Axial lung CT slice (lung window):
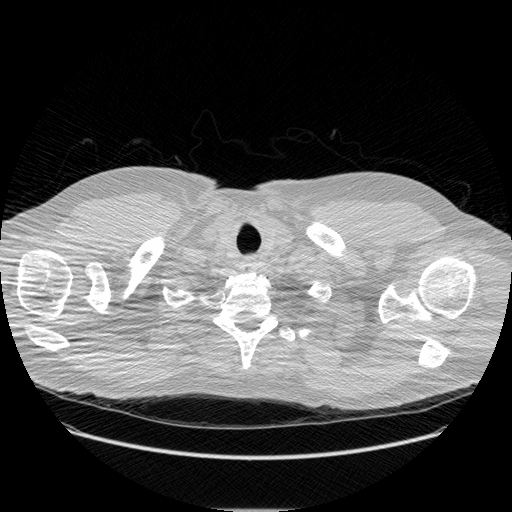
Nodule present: no